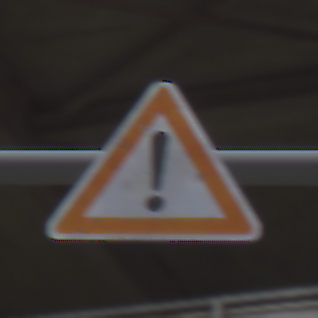
Verkehrszeichen: Gefahrenstelle
Umgebung: Outdoor, Urban
Tageszeit: MorningAfternoon
Wetter: PartlyCloudy
Licht: Natural
Jahreszeit: NotSpecified
Kontrast: LowContrast